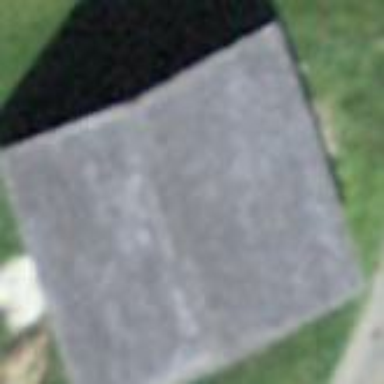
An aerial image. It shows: Barn.